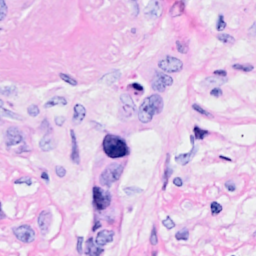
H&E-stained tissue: Breast